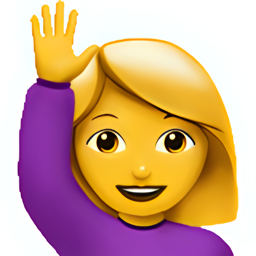
Name: woman raising hand
Emoji: 🙋‍♀️
Group: People & Body
Sub-group: person-gesture